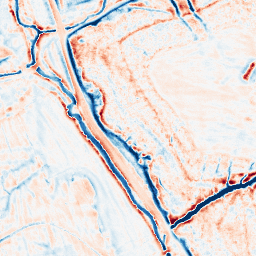
Category: edge_preserving
Decomposition family: bilateral
Decomposition parameters: d: 15
sigma_color: 50
sigma_space: 150
Upsampling method: regularized
Upsampling parameters: scale: 4
lambda_reg: 0.01
Upsampling scale: 4